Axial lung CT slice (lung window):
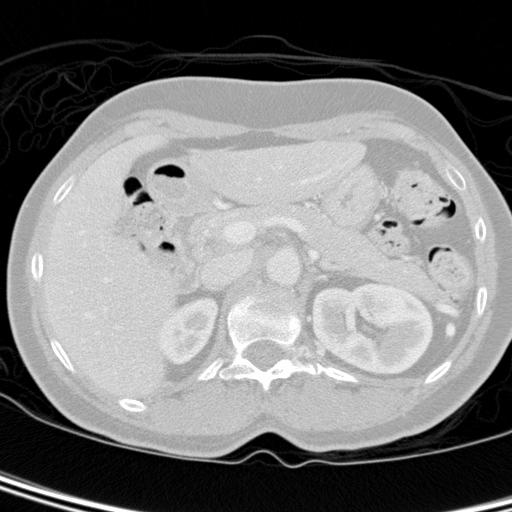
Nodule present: no